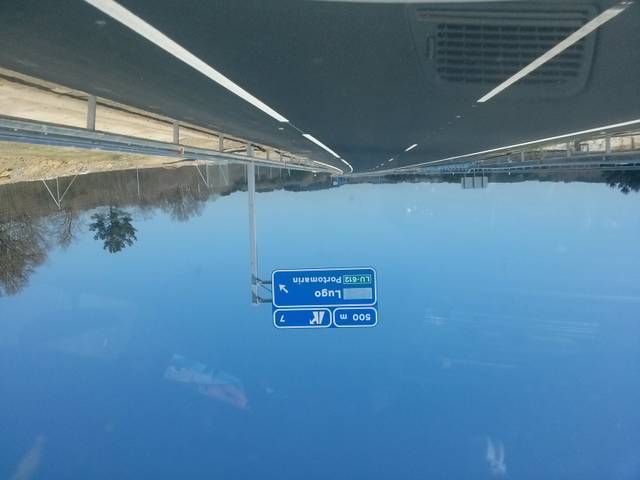
Region: Spain
Coordinates: 42.956, -7.552